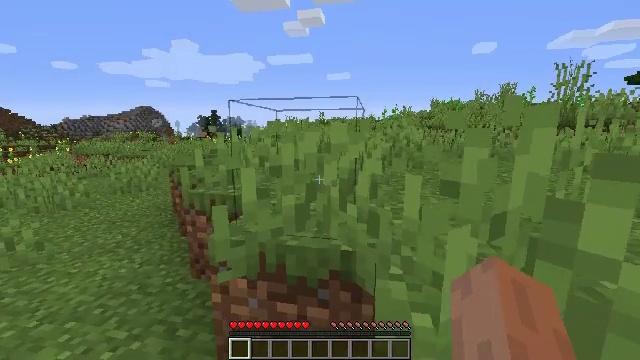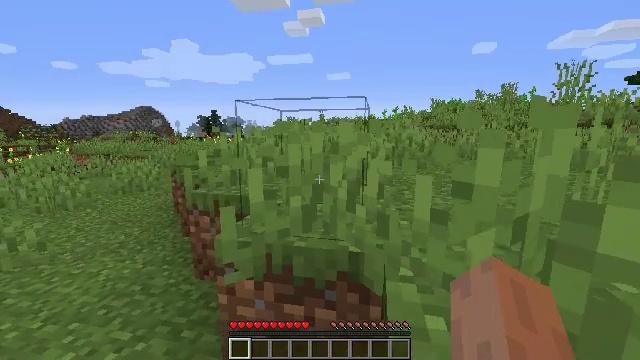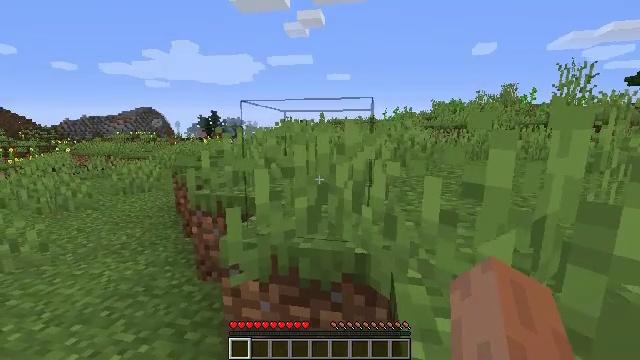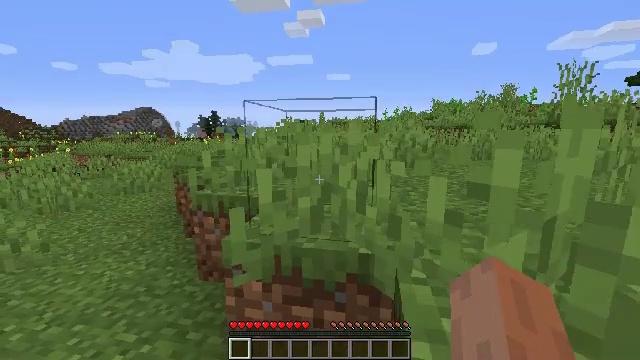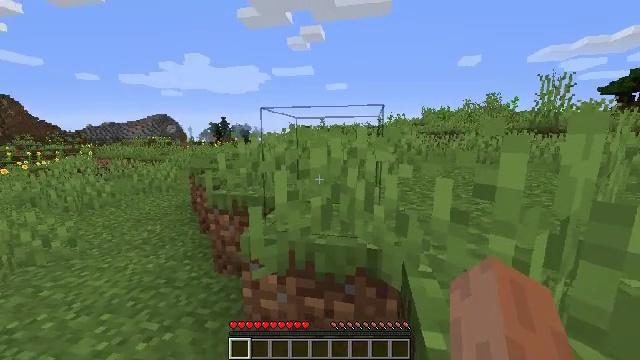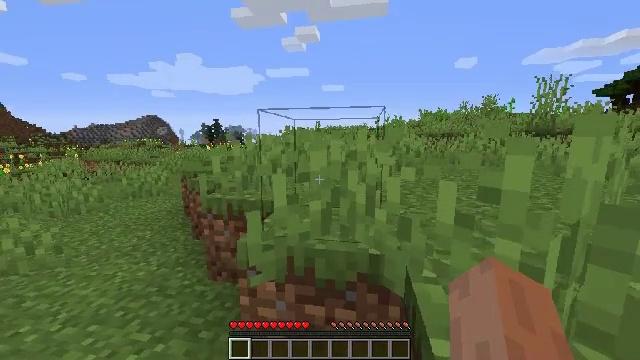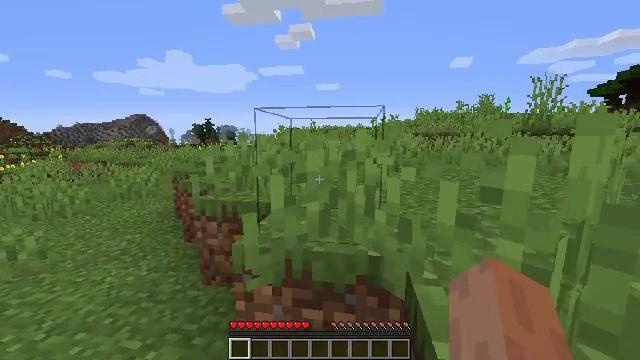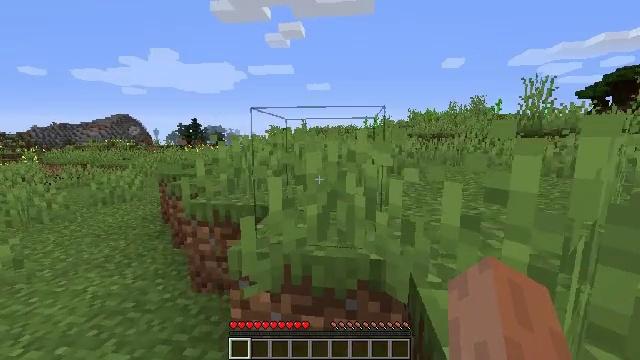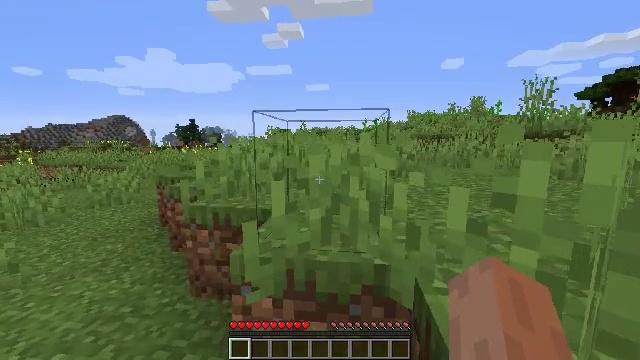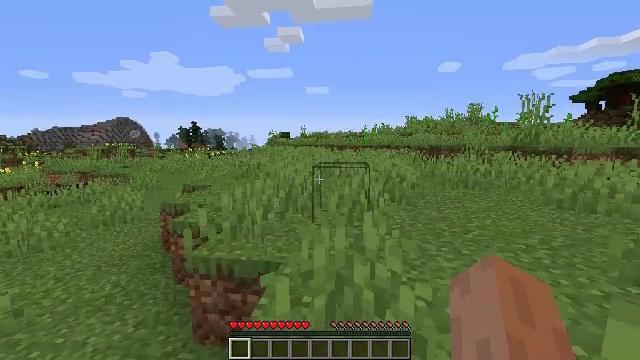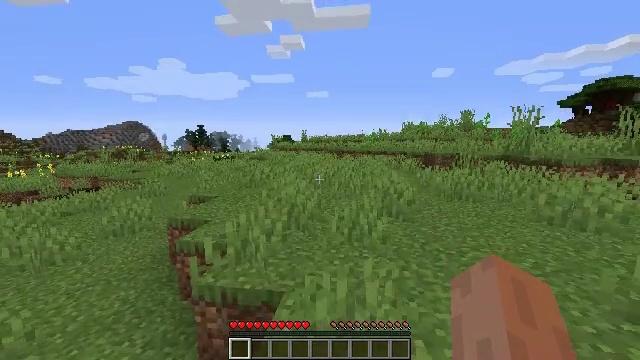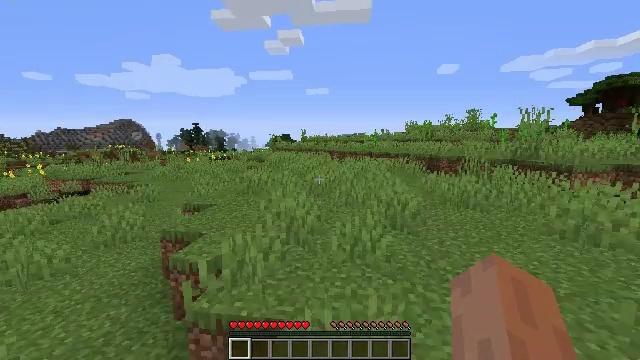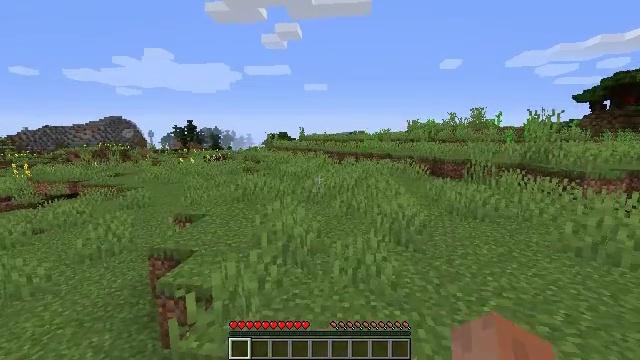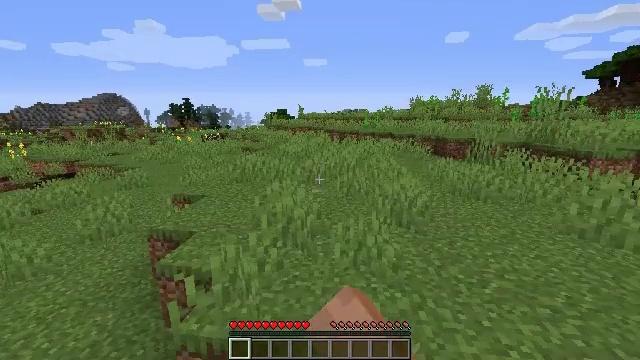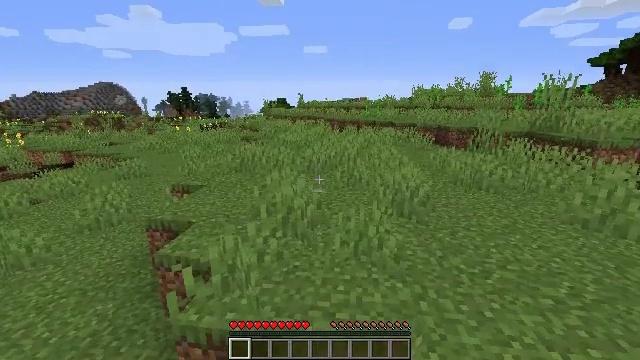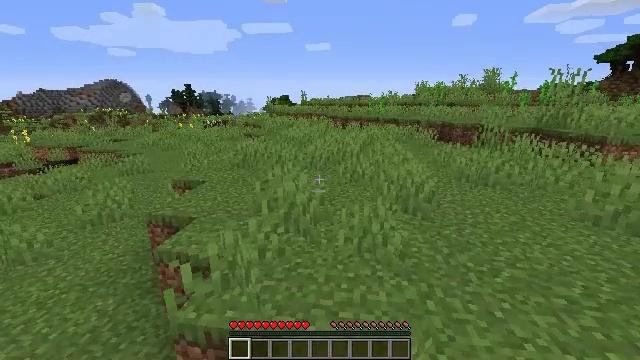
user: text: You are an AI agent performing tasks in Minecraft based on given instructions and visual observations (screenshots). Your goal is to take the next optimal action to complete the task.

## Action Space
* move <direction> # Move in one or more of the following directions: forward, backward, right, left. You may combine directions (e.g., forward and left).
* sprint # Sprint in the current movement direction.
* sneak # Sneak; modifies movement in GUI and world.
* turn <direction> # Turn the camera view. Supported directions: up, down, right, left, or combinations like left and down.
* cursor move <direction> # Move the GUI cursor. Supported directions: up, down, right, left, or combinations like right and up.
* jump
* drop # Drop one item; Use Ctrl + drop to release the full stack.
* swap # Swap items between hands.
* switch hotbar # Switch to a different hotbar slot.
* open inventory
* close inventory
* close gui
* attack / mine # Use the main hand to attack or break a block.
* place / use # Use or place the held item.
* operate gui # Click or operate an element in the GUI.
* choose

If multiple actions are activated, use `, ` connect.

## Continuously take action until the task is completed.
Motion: motion action
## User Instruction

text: Break the existing planks.
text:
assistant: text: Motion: move forward
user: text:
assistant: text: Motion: no_op
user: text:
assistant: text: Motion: move forward
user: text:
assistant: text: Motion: move forward
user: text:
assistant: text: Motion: move forward, turn right
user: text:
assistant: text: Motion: move forward, turn right
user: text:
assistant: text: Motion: move forward, turn right
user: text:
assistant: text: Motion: move forward, jump
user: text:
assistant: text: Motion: move forward, jump
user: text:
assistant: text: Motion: move forward, jump
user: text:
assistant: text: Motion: move forward, jump
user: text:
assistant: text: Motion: move forward, attack / mine, jump
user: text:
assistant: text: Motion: move forward, turn down, attack / mine
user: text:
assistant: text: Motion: move forward, turn down, attack / mine
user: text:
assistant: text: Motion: move forward, attack / mine
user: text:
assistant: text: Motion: move forward
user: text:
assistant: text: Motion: move forward
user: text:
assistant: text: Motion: move forward
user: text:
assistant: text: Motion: move forward and move right
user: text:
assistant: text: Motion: move forward and move right
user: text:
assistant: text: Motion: move forward and move right, turn left
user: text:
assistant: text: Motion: move forward and move right
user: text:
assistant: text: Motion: move forward and move right
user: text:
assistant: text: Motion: move forward and move right
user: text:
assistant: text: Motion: move forward and move right
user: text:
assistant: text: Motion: no_op
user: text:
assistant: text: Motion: move forward, jump
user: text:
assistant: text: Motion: move forward, jump
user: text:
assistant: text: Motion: move forward, turn left, jump
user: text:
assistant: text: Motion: move forward, jump